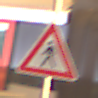
Verkehrszeichen: FussgaengerRechts
Umgebung: Indoor, Urban
Tageszeit: NotSpecified
Wetter: NotSpecified
Licht: Artificial
Jahreszeit: NotSpecified
Kontrast: MediumContrast